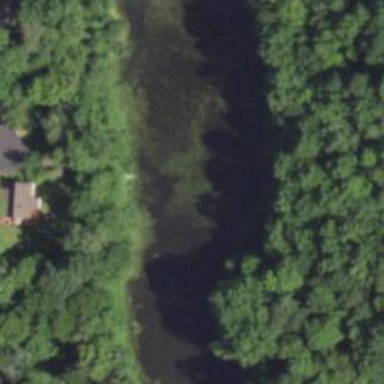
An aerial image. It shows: Peaceful pond surrounded by nature.